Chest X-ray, AP view. Patient: 58 years old, sex F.
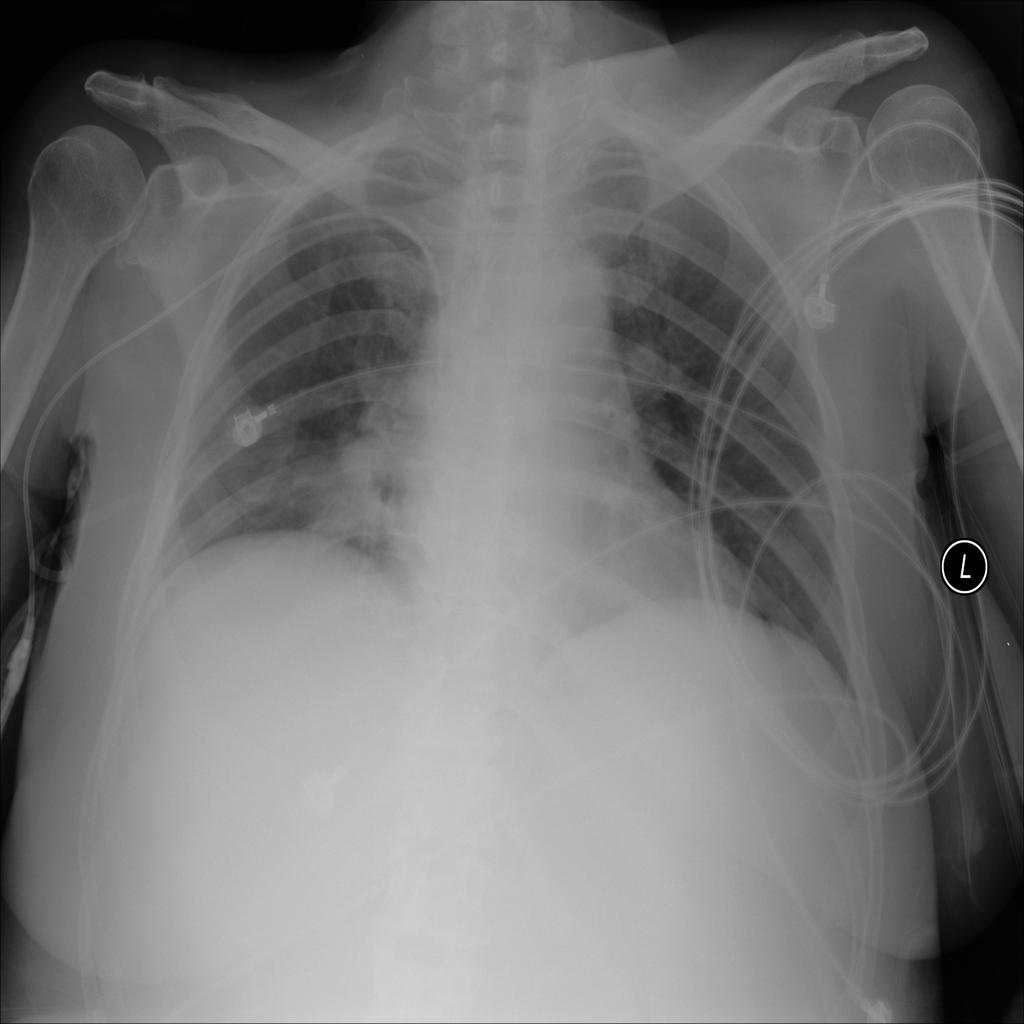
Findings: Infiltration